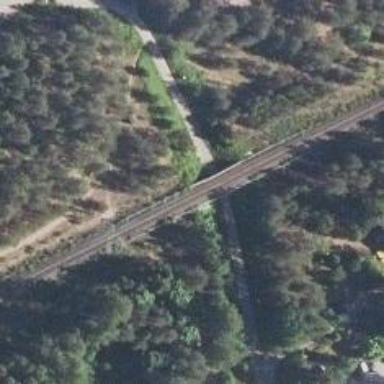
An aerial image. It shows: Continuous rail bridge over railway track.